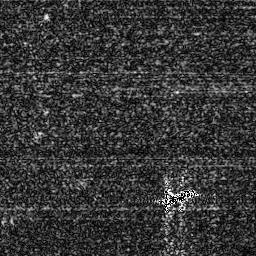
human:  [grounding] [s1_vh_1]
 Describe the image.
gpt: In the satellite image, there is  <ref>1 medium ship </ref> <box>[[61, 73, 76, 80, 0]]</box> located at bottom.